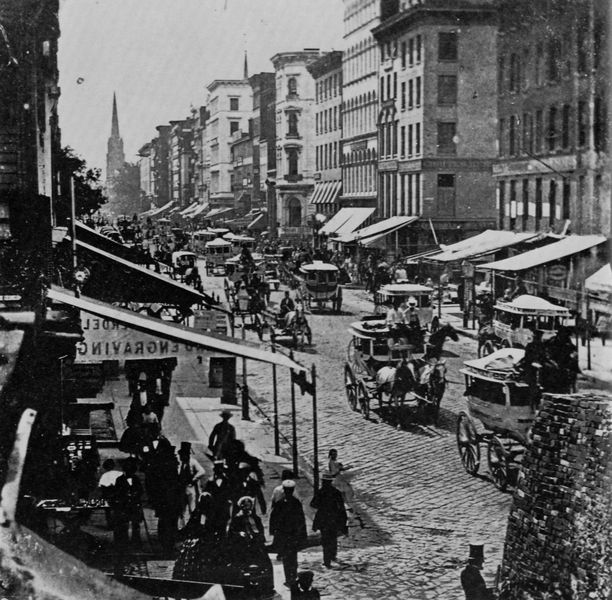
Titel: New York, Broadway und Duane Street
Künstler: Amerikanischer Photograph
Schlagwörter: himmel, mann, weiß, frauen, kirchturm, menschen, stadt, fenster, hut, hüte, kleid, männer, schwarz, strasse, dach, gebäude, haus, weg, fest, leute, menge, zylinder, alt, spitze, stein, steine, häuser, kirche, personen, pferde, räder, turm, vorbau, schrift, fassade, fassaden, passanten, pflaster, moderne, laufen, stra e, mauer, geschäfte, kutsche, kutschen, laden, läden, markt, werbung, auto, rad, wagen, inschrift, transparent, foto, fotografie, grossstadt, kopfstein, verkauf, bürgersteig, pflastersteine, schwarzweiß, buchstaben, einkaufen, reklame, einkauf, seitenverkehrt, photo, fahren, ziegelsteine, verkehr, wien, belebt, vordach, automobil, autos, männr, markise, pferdewagen, fronten, ben, postmoderne, stände, markisen, pergola, jalousien, früher, plane, marquise, new york, häuserblocks, stau, automobile, alltagsleben, bachsteine, buchsta, steine pflaster, kutchen, 20. jahrhundert, sonnendächer, cafes, kuttschen, verstopft, kutschen schwarz, kutschekutschen, aauto